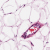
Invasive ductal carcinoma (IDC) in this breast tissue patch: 0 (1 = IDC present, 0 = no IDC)